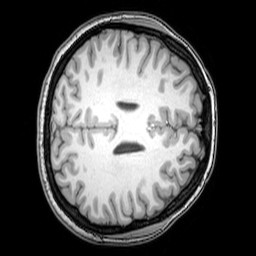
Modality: T1w
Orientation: axial
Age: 23
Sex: female
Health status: healthy
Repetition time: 0.081 s
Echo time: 0.037 s